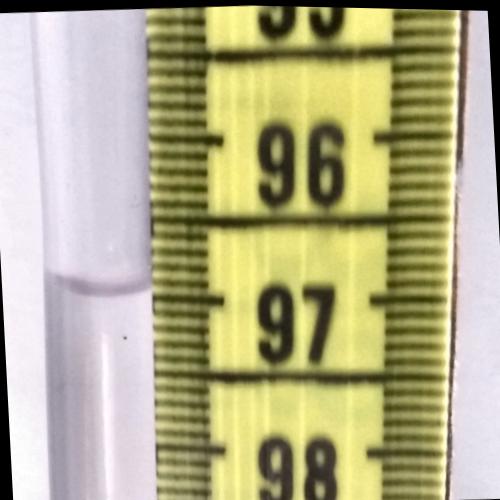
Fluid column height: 97.0 cm